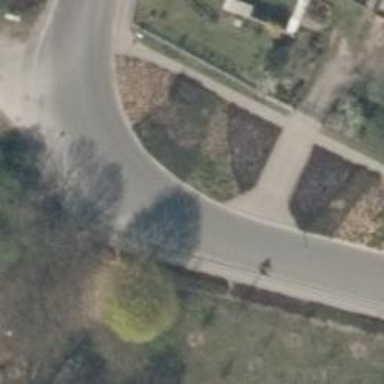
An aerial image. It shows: Tertiary road with asphalt surface and sidewalks on both sides.